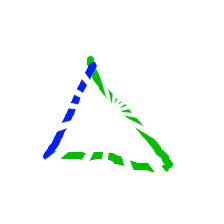
Shape: triangle